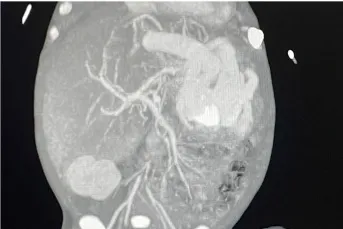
(D) Enhanced CT revealed a large arteriovenous fistula in the left hepatic lobe.
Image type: radiology (ct)